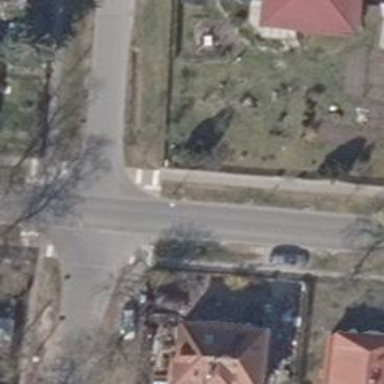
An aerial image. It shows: Unmarked crossing on the road.